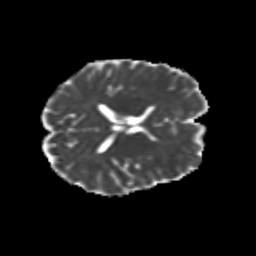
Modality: MD
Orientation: axial
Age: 29
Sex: male
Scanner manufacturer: siemens
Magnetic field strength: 3 T
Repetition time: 3.5 s
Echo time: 0.104 s